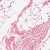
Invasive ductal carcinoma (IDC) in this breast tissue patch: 0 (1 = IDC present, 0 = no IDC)